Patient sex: M
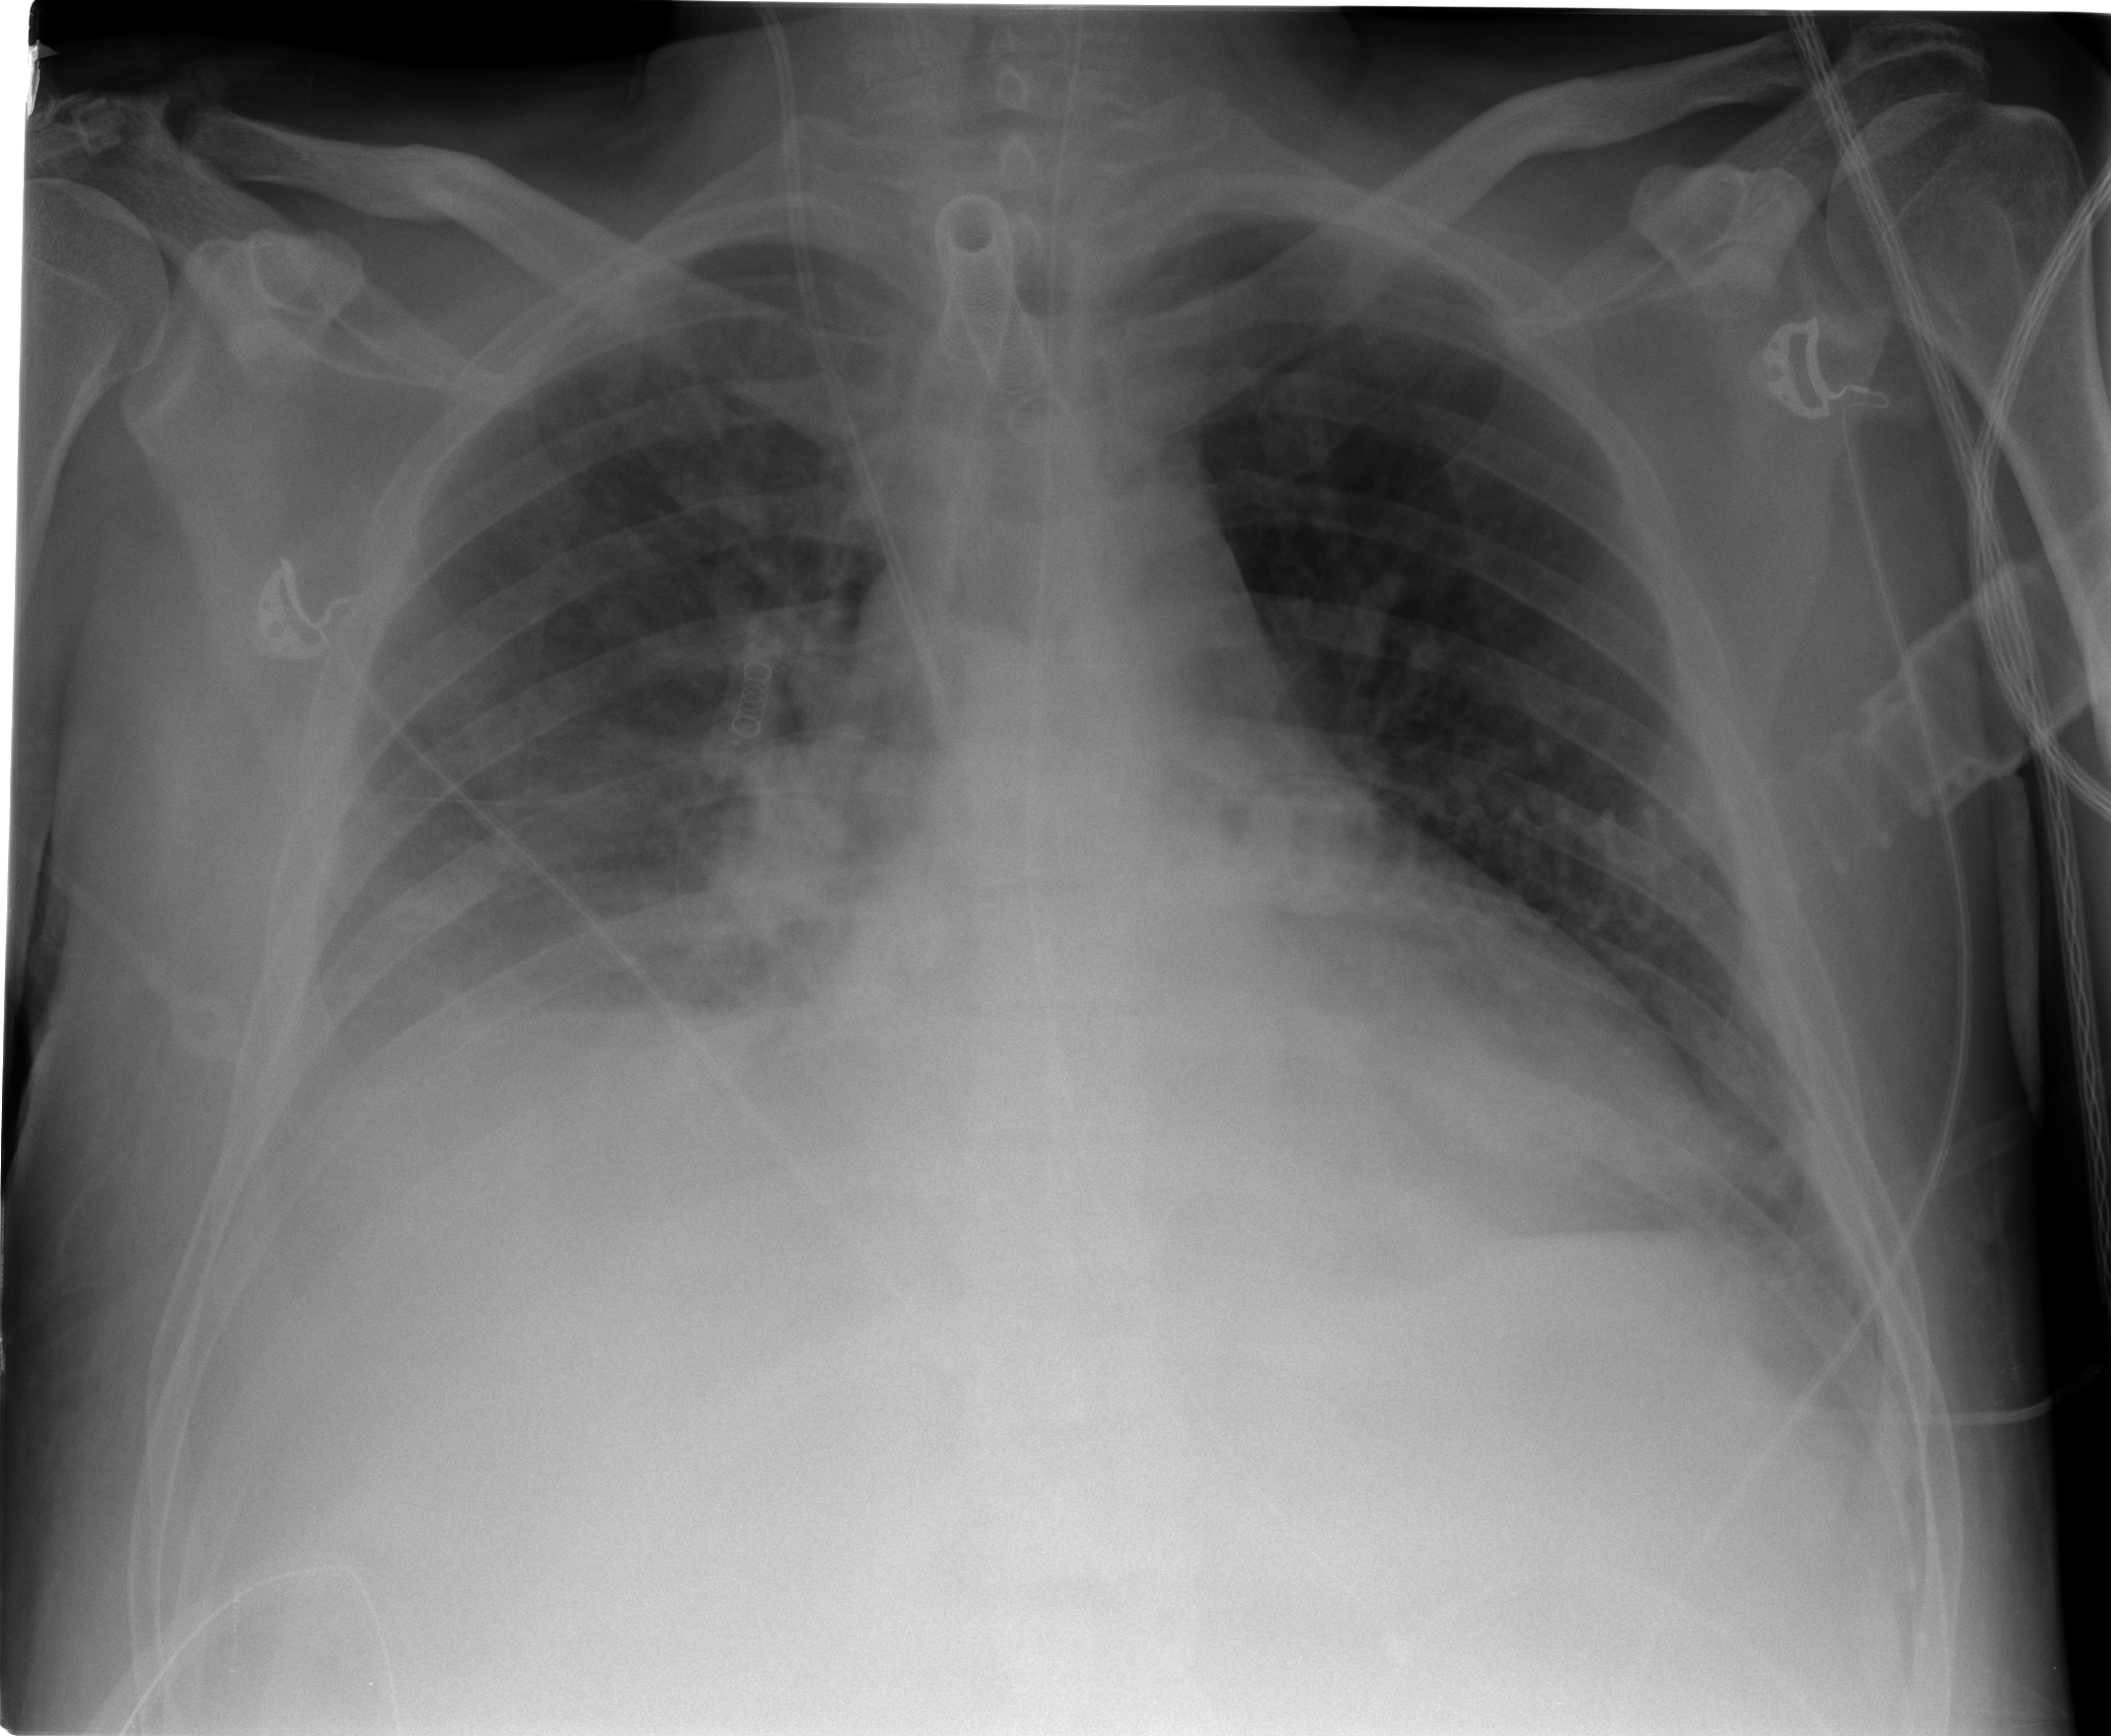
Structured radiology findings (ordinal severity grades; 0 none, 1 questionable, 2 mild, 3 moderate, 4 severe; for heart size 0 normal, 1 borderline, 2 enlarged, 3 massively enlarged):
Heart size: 2
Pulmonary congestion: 2
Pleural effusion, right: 3
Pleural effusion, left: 0
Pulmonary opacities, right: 0
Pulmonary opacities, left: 0
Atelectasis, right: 2
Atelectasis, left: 2